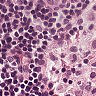
Metastatic tissue present: no